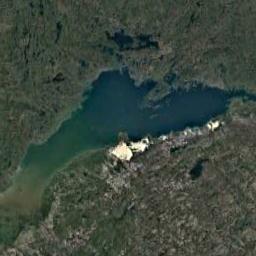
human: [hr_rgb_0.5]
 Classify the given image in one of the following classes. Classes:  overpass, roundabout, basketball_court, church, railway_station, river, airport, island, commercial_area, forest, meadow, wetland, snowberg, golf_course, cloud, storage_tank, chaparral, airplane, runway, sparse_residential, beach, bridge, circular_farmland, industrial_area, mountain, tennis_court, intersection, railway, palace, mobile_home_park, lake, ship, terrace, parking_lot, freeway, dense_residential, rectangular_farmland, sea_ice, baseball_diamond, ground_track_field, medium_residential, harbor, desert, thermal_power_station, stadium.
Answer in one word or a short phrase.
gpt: lake